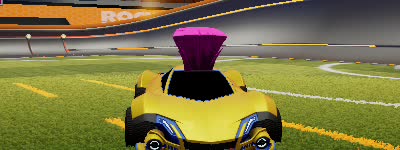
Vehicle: werewolf